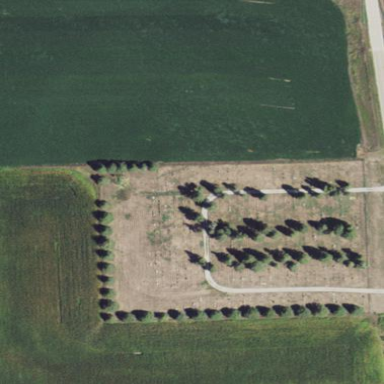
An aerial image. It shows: Grave yard.